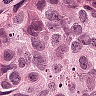
Metastatic tissue present: yes